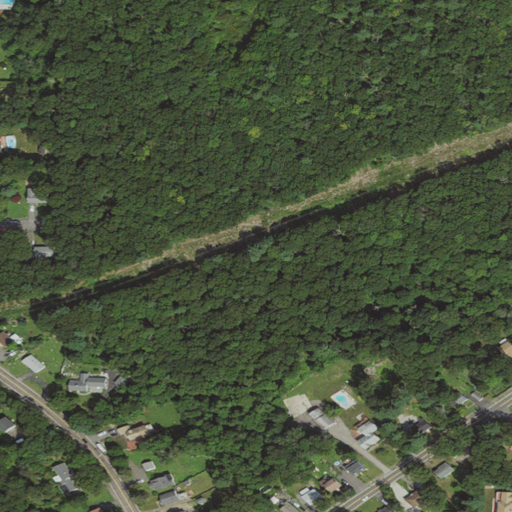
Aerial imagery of mountain in Massachusetts named Turkey Hill containing deciduous forest, low intensity development, mixed forest, medium intensity development, open development, woody wetlands, and pasture